Question: I have a vector of ordered Points that make up the contour of a worm (found with opencv). I am trying to get points along the skeleton of the worm. I want to do this very fast and so have a simple segmentation function:
'''
void Worm::segmentWorm(void)
{
int jump = 5;
int numPoints = wormContour.size();
int currentIndex = headIndex; //large circle in image w/overlay
int endIndex = tailIndex; //small circle in image w/overlay
int matchingIndex;
int direction = (endIndex - currentIndex)/abs(endIndex - currentIndex);
int thisSideLength = abs(endIndex - currentIndex);
int otherSideLength = numPoints - thisSideLength;
double lengthPercentage;
if (direction > 0) {
while (currentIndex < endIndex - jump) {
currentIndex += jump;
lengthPercentage = (double)(endIndex - currentIndex)/(double)thisSideLength;
matchingIndex = boundCheck((int)((lengthPercentage * otherSideLength) + endIndex), numPoints - 1);
segments.push_back(pair<int, int>(currentIndex, matchingIndex));
}
} else if (direction < 0) {
while (currentIndex > endIndex + jump) {
currentIndex -= jump;
lengthPercentage = (double)(currentIndex - endIndex)/(double)thisSideLength;
matchingIndex = boundCheck((int)(-(lengthPercentage * otherSideLength) + endIndex), numPoints - 1);
segments.push_back(pair<int, int>(currentIndex, matchingIndex));
}
}
}
'''
The problem with this function is that when the worm bends a lot, i.e. the contour becomes concave on one side the skeleton cuts the corner and no longer represents the center of the worm. My solution is to shift the segment ends if they are concave, correcting the segments and skeleton.
Any suggestions on a very time efficient function that will find all the concave (or convex) points on the contour?
image of problem:

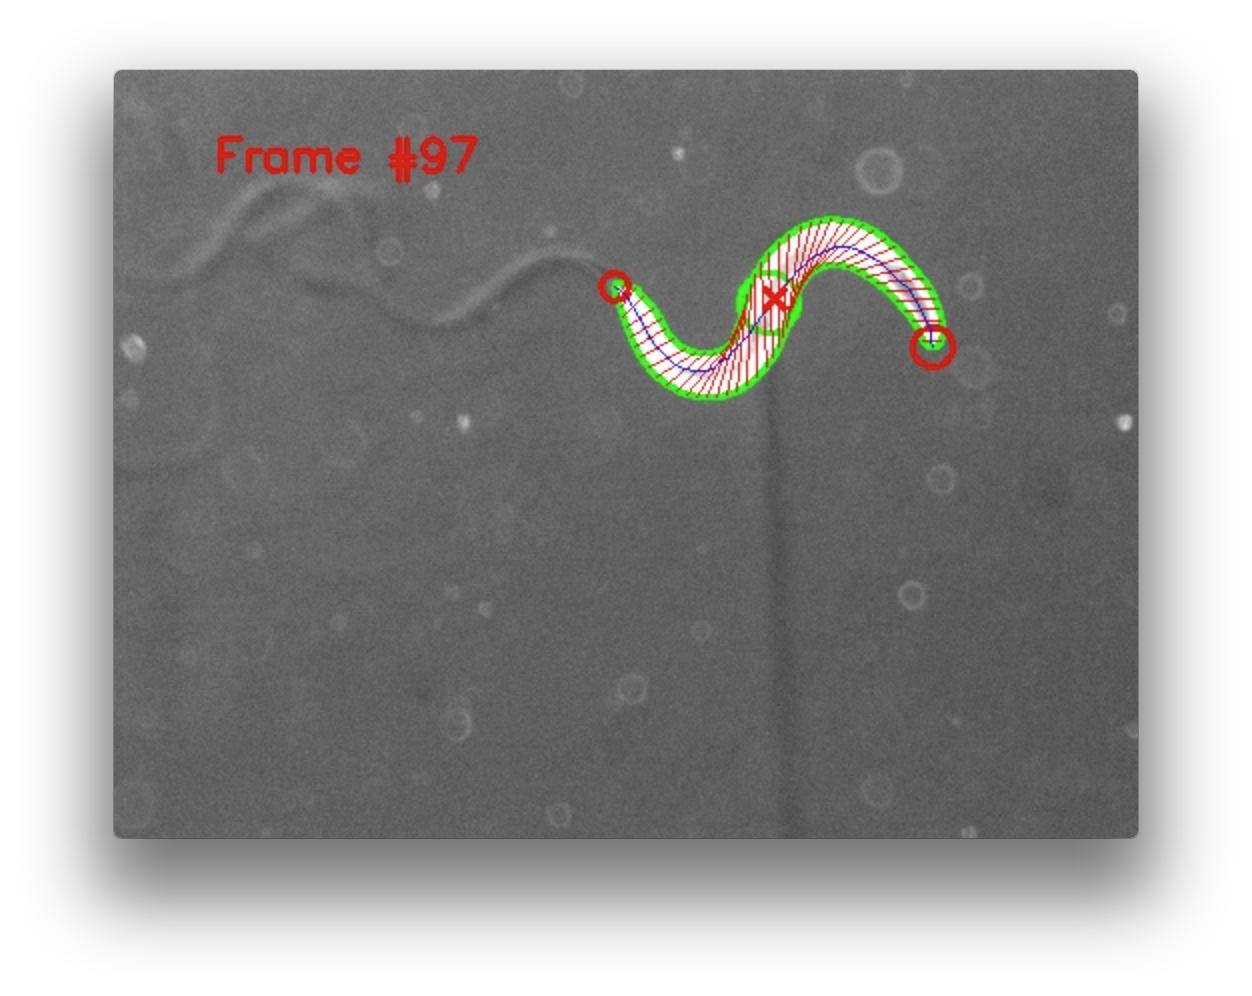
Answer: There is no way to get the right point pairs out of that array without some geometric calculations.
One solution would be to iterate along one side and then use the normal to find a points' counterpart. I suppose if the worms' width doesn't change too much you could use a fix offset length to search for the other point and also for the other point use a subset of the points on the other side, which would mean that a BF match should be very fast. Then you could update the offset and subset as you iterate.
edit: If the initial guess of the index of the counterpart is not really awful, then a brute force match isn't even necessary since you can traverse the side until no point is closer anymore.